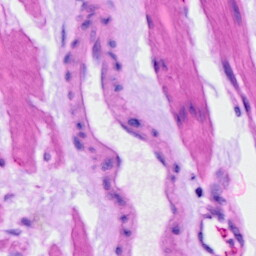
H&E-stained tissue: Ovarian